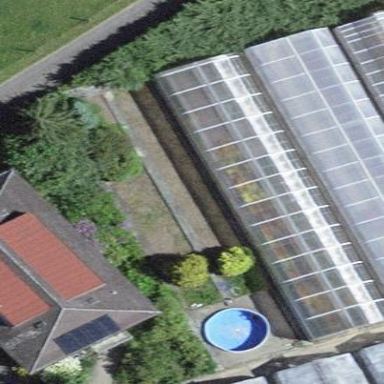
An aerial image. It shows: Greenhouse.